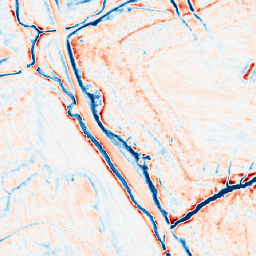
Category: edge_preserving
Decomposition family: anisotropic_diffusion
Decomposition parameters: iterations: 50
kappa: 50
gamma: 0.1
Upsampling method: nearest
Upsampling parameters: scale: 2
Upsampling scale: 2